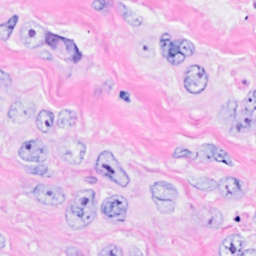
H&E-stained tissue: Breast